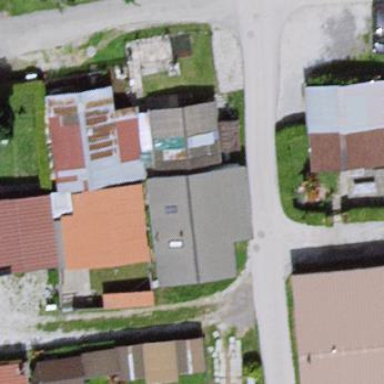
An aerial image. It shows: Static caravan building.